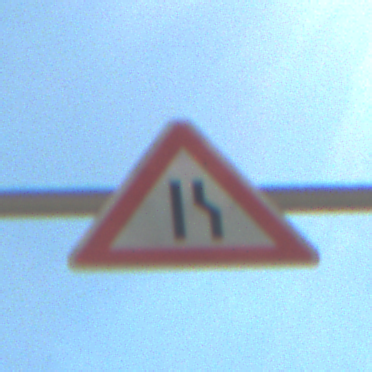
Verkehrszeichen: EinseitigVerengteFahrbahnRechts
Umgebung: Outdoor, Nature
Tageszeit: Midday
Wetter: PartlyCloudy
Licht: Natural
Jahreszeit: Autumn
Kontrast: HighContrast